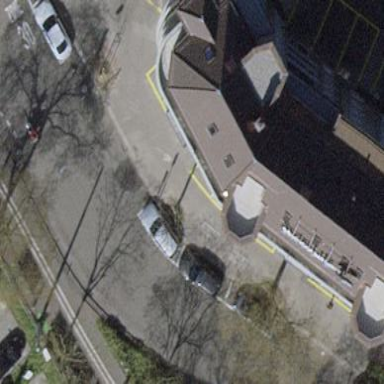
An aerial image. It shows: Parking lane area.